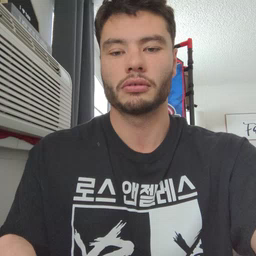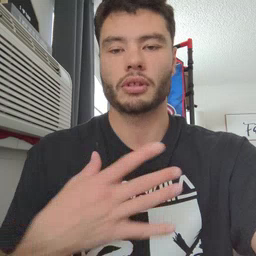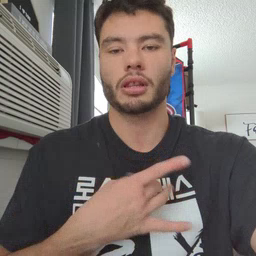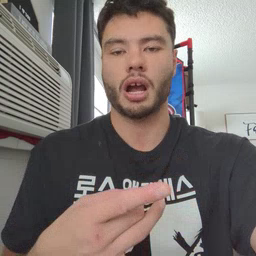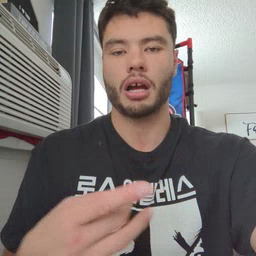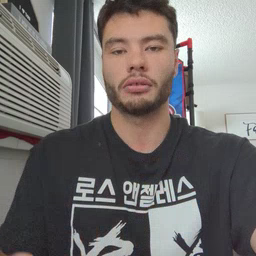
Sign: like